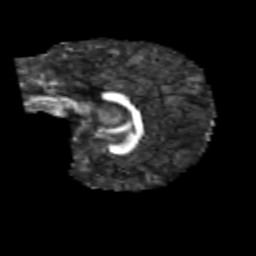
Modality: FA
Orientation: sagittal
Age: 7
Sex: male
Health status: healthy